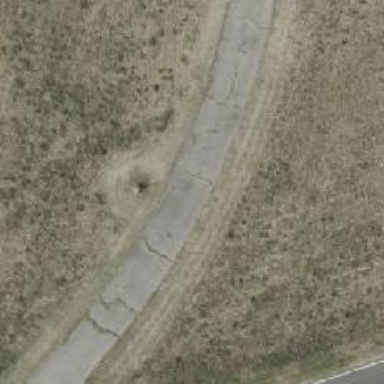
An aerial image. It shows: Asphalt service road.